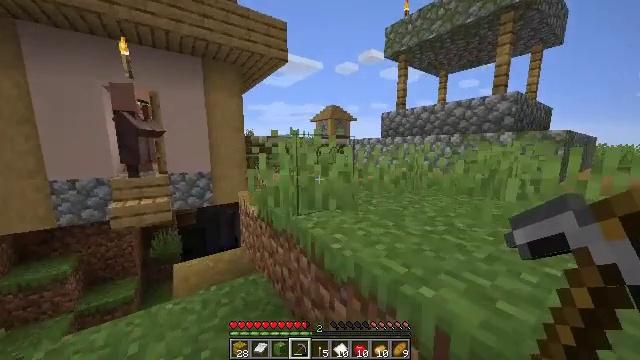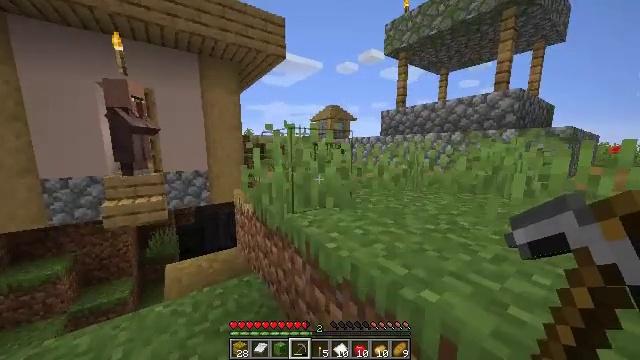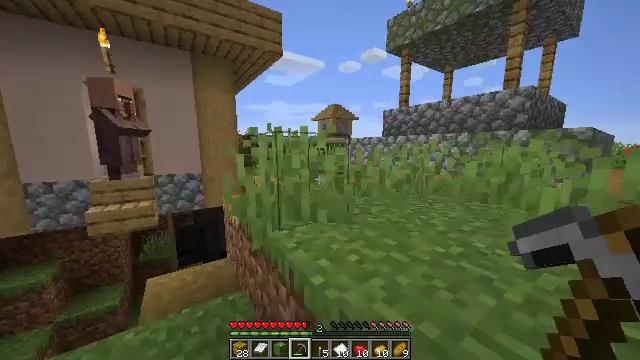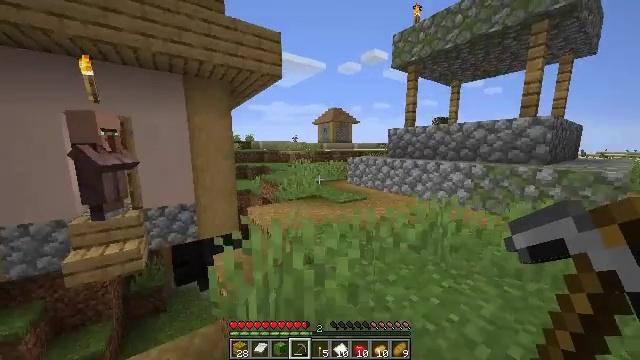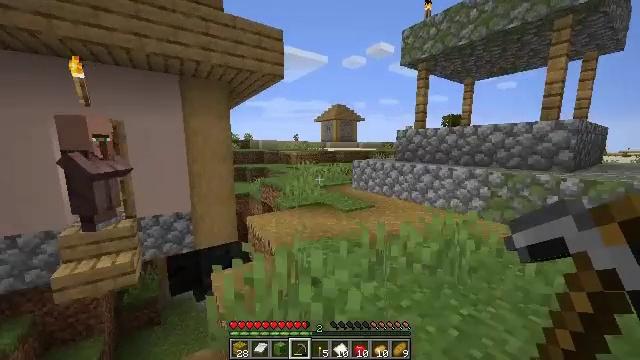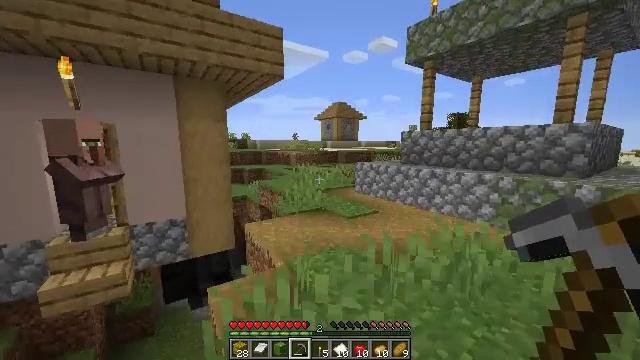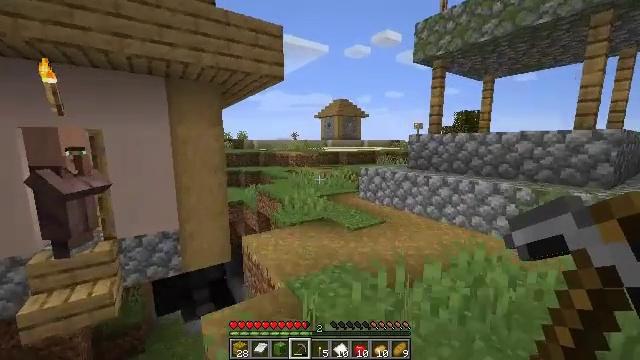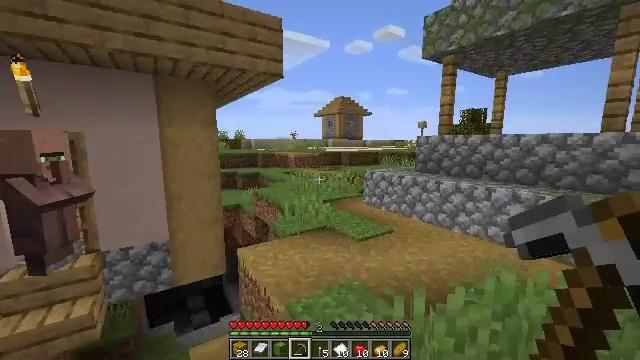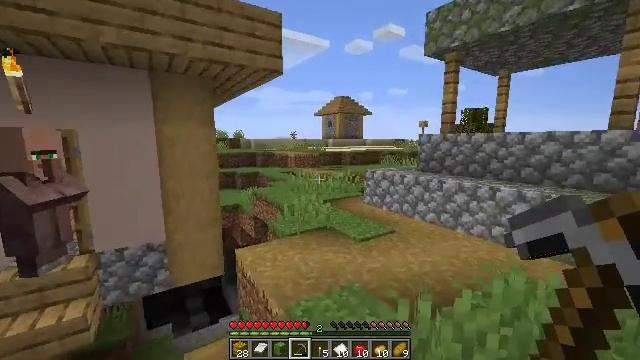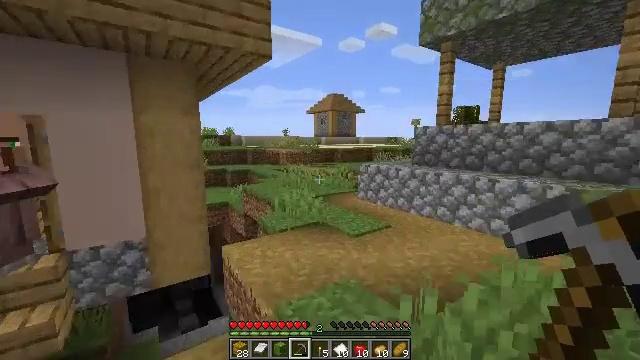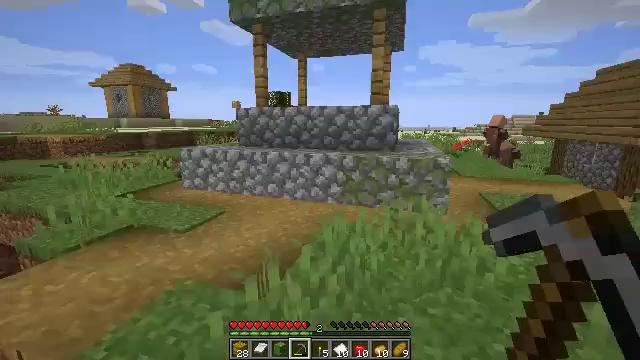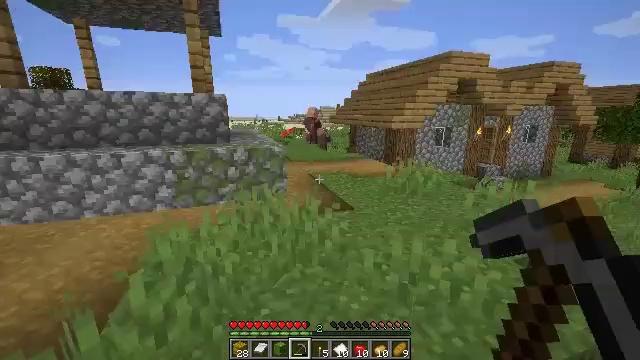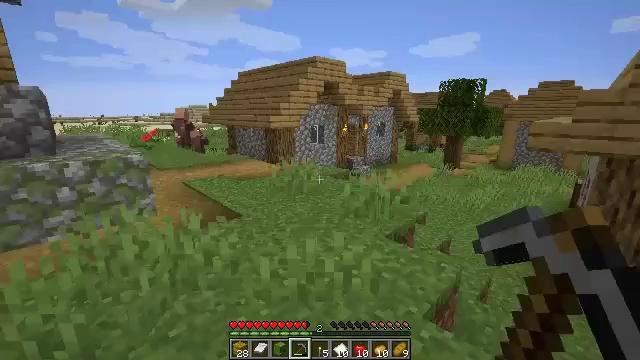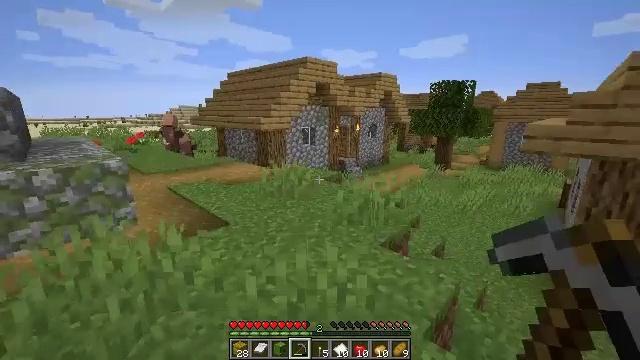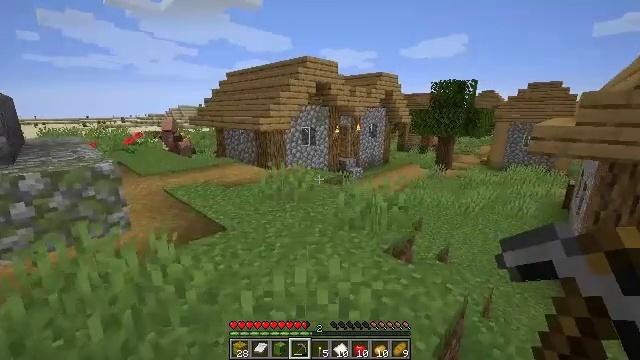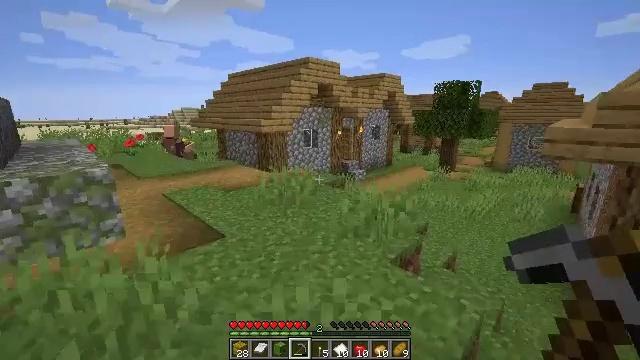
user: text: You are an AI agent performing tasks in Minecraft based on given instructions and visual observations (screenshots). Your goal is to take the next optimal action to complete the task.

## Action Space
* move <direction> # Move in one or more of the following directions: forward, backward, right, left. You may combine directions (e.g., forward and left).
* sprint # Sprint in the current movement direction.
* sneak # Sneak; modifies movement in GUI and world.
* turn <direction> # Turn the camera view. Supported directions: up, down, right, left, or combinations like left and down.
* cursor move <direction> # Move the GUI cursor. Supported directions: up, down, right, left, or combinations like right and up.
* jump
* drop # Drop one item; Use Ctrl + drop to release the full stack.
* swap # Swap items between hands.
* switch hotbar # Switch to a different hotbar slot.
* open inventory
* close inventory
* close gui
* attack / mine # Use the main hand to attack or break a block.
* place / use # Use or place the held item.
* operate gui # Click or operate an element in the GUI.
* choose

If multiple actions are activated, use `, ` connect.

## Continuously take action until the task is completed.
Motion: motion action
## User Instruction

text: Recycle the blast furnace by breaking it.
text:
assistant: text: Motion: move forward and move right, jump
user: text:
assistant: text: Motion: move forward and move right, jump
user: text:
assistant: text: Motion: move forward and move right, jump
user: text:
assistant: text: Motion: move forward and move right, jump
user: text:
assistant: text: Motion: move forward and move right, jump
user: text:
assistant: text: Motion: move forward and move right
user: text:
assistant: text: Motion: move forward and move right
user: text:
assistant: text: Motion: move forward and move right
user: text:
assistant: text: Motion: move forward and move right, turn right
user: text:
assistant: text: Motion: move forward and move right, turn right and down
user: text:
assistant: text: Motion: move forward and move right, turn right and down
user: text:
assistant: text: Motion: move forward and move right, turn right
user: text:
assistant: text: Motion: move forward, turn right
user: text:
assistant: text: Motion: move forward
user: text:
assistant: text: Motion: move forward
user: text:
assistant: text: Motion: move forward, turn left
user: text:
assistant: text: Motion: move forward
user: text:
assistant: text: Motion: move forward
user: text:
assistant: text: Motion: move forward
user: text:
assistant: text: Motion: move forward
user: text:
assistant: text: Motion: move forward
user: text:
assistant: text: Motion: move forward
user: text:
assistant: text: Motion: move forward
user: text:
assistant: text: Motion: move forward
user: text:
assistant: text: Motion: move forward, turn right and up
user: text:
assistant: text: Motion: move forward, turn right
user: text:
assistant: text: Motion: move forward, turn right
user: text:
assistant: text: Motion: move forward, sprint
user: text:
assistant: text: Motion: move forward, sprint
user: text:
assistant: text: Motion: move forward, sprint